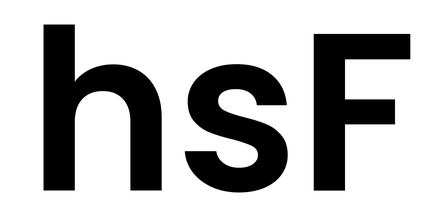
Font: Poppins-SemiBold